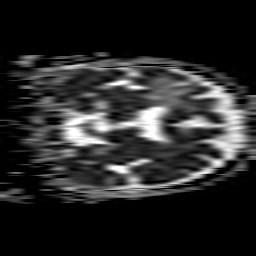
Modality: ADC
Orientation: coronal
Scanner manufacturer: philips
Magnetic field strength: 1.5 T
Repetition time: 4.401 s
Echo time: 0.07764 s